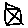
Label: house